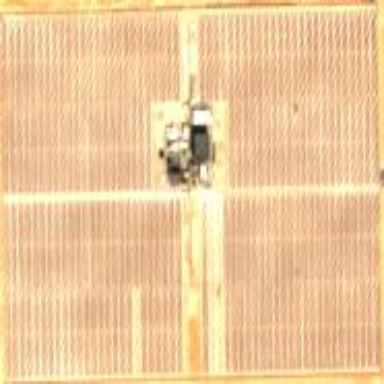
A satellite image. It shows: Solar power plant.